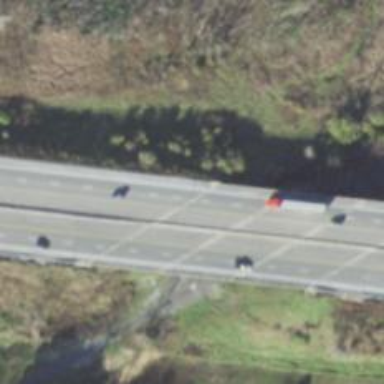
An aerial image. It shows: Bridge over motorway.